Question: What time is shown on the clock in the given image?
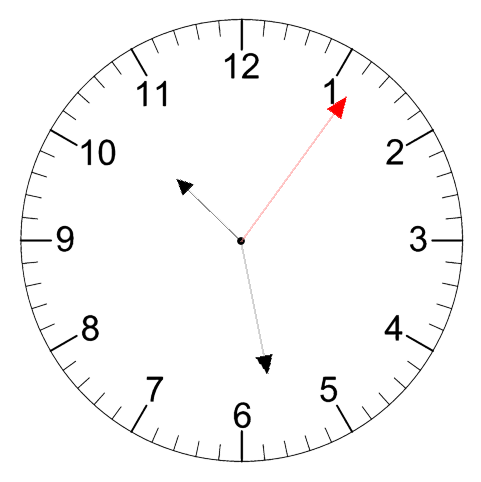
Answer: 10:28:06